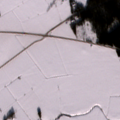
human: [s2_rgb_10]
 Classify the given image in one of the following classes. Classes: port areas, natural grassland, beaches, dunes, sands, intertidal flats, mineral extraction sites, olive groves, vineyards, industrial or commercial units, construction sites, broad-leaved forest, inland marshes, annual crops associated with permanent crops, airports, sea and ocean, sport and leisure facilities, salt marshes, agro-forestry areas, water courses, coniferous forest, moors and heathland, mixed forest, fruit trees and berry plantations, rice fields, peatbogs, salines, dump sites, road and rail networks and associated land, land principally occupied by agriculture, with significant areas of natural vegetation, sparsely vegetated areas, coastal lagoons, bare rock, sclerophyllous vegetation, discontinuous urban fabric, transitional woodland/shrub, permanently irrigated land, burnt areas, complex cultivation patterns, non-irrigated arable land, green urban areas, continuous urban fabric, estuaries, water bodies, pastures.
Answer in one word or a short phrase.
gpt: non-irrigated arable land, coniferous forest, mixed forest